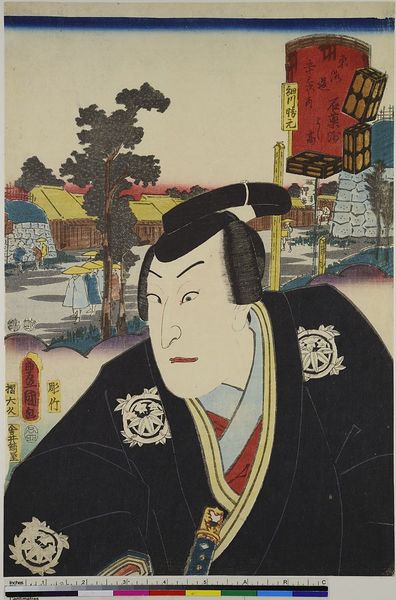
Titel: Ishiyakushi: Der Schauspieler Sawamura Chojuro V als Yoshitaka, Blatt 45 aus der Serie: Die 53 Stationen des Tokaido
Künstler: Utagawa Kunisada
Standort: Hamburg
Institution: Museum für Kunst und Gewerbe Hamburg
Schlagwörter: baum, frauen, gelb, grün, stadt, braun, frau, hüte, laterne, mund, nase, schwarz, zeichen, rot, schirm, zaun, augen, häuser, gewand, haare, mantel, theater, holzschnitt, japan, schrift, ort, mauer, zopf, ornamente, japanerin, druckgraphik, druckgrafik, zeit, schauspieler, farbholzschnitt, schauspielerin, maßstab, schwrz, tourismus, reisen, kabuki, edo, reproduktionen, spitze nase, druckerzeugnisse, japan#, theateraufführung, ukiyo